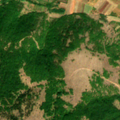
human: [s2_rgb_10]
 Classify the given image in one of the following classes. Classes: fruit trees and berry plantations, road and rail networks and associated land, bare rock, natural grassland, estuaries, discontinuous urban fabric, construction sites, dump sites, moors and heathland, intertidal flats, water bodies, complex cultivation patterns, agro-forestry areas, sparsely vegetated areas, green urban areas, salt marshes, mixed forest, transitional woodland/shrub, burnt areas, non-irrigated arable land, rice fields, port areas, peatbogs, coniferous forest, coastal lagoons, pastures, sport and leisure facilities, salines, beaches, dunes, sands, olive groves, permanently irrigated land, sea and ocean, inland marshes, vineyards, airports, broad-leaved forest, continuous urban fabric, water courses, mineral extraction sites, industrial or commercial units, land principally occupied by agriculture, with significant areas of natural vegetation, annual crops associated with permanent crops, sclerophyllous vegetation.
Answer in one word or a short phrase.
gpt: non-irrigated arable land, complex cultivation patterns, land principally occupied by agriculture, with significant areas of natural vegetation, broad-leaved forest, natural grassland, transitional woodland/shrub